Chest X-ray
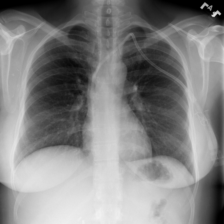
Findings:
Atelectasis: negative
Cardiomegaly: negative
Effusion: negative
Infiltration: negative
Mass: negative
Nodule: negative
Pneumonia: negative
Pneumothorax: negative
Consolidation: negative
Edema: negative
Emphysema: negative
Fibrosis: negative
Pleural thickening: negative
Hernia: negative